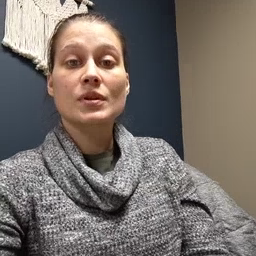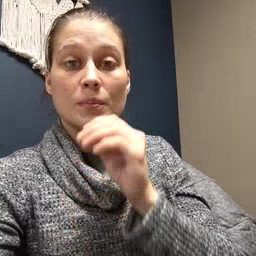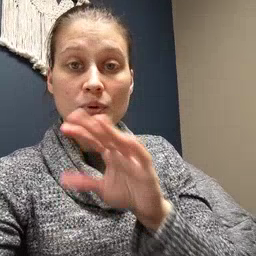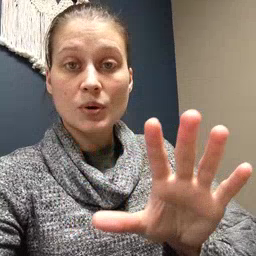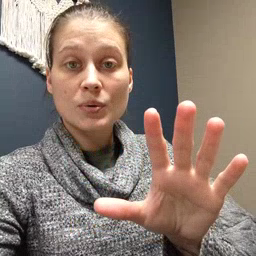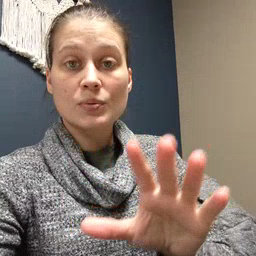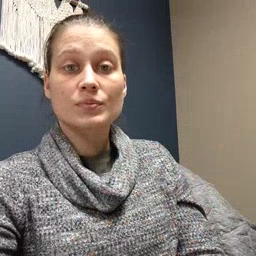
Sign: blow